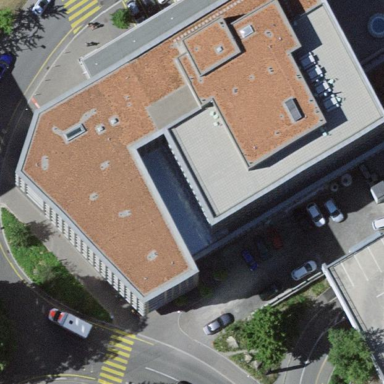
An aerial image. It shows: Hospital building.